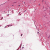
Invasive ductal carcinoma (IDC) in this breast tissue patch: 0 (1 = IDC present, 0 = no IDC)